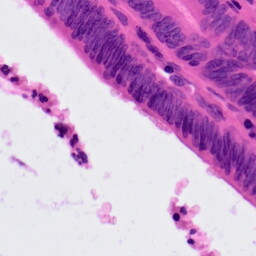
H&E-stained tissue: Colon